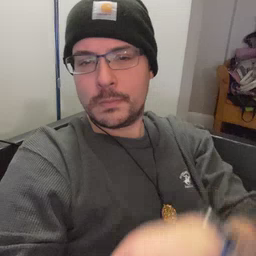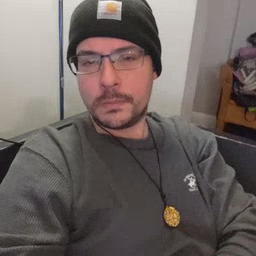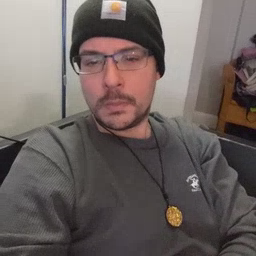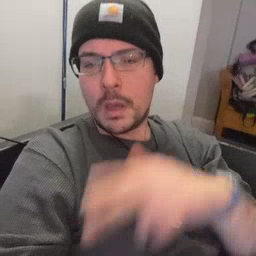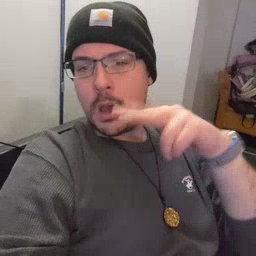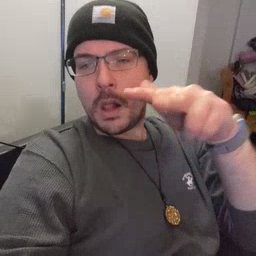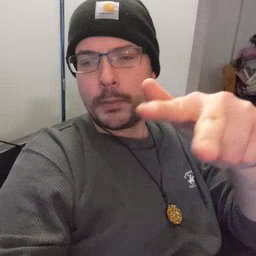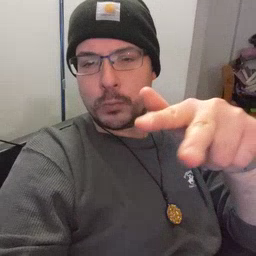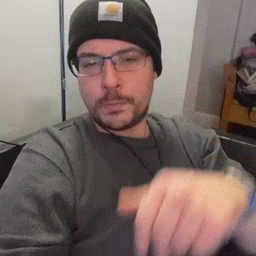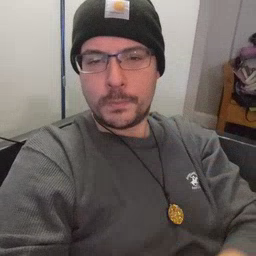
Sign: helicopter